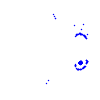
Particle: pion